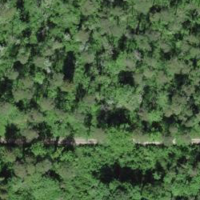
EUNIS habitat code: 44
Species observed at this site:
Euphorbia cyparissias